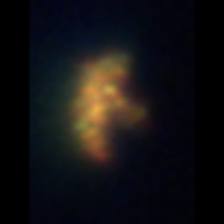
Taxon: Unknown_detritus
Group: Unknown